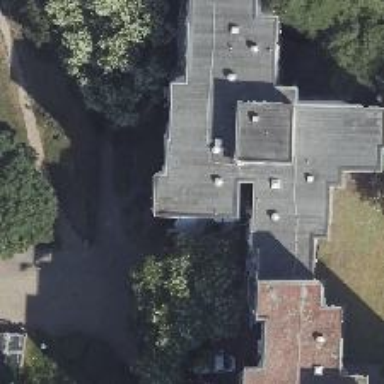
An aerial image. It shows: Grey flat-roofed apartments.